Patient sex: F
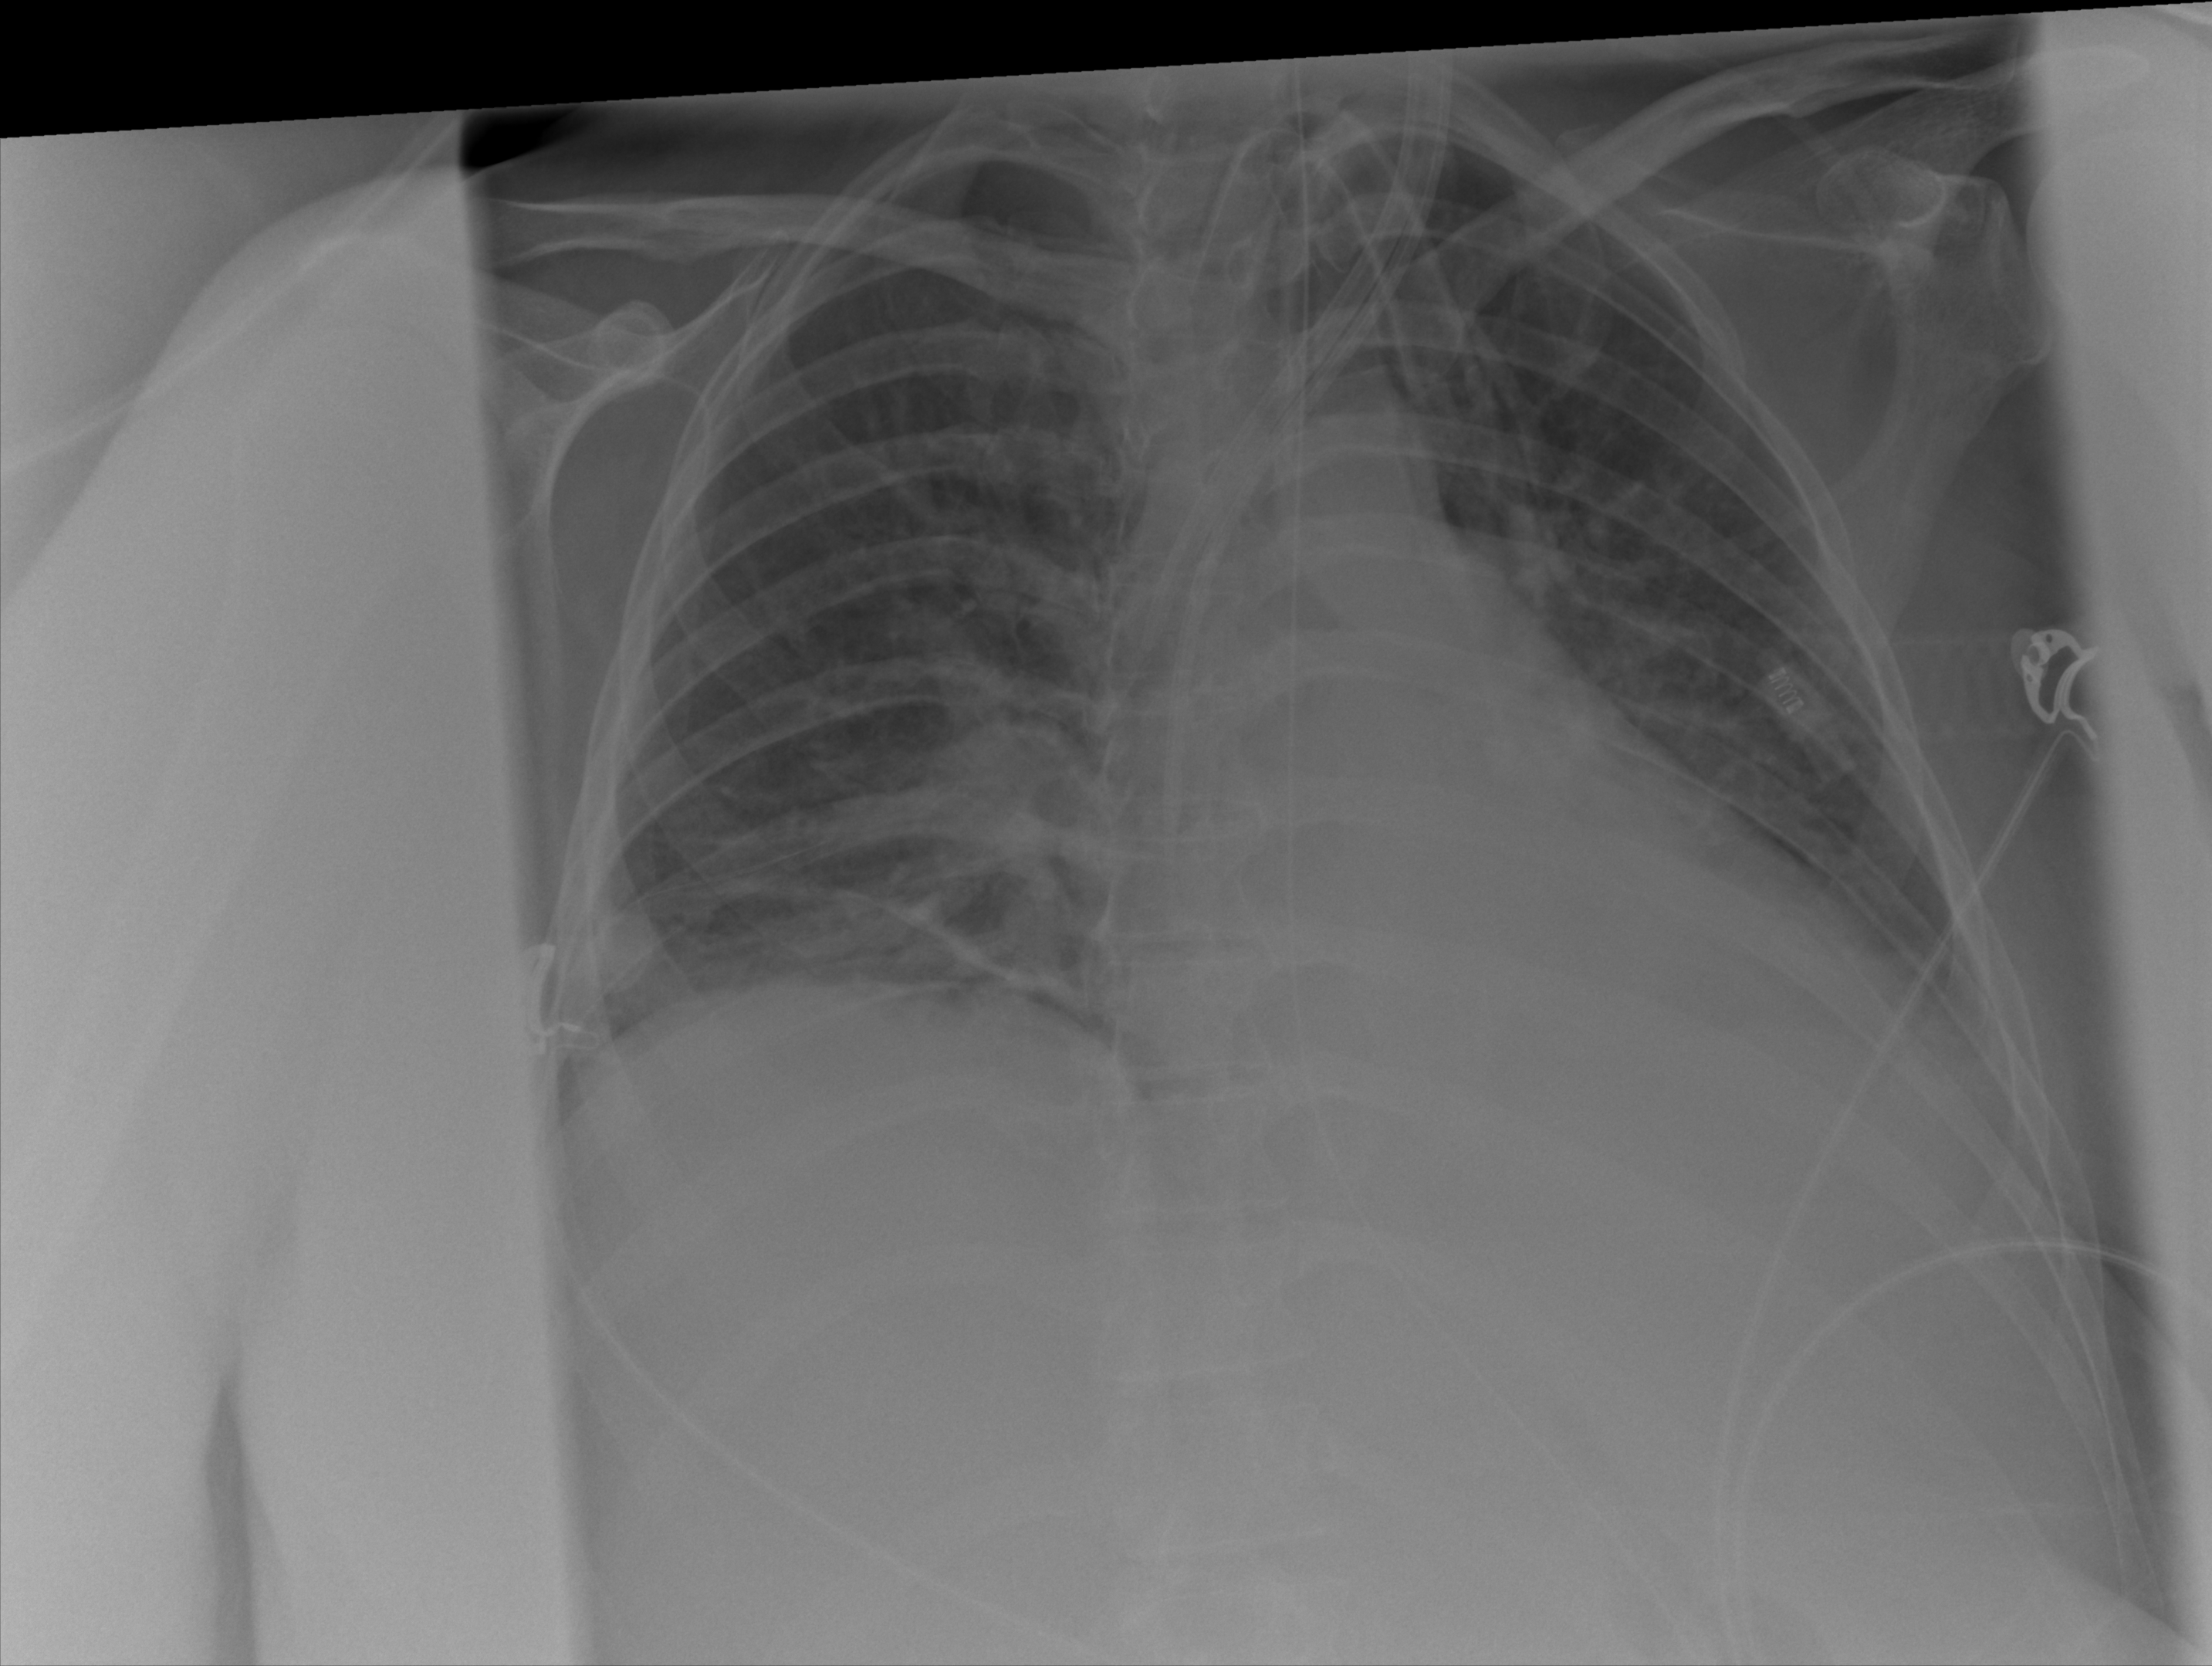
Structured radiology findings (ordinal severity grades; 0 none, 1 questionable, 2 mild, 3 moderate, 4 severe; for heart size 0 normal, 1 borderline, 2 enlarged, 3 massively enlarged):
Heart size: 1
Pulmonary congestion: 2
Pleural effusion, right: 2
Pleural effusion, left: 2
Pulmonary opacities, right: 2
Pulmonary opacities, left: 1
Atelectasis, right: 2
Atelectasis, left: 2